Question: '''
#include <stdio.h> // this library is for standard input and output
#include "glut.h" // this library is for glut the OpenGL Utility Toolkit
#include <math.h>
// left square
void drawShape1(void) {
glBegin(GL_POLYGON);
glColor3f(1.0, 0.0, 0.0);
glVertex2f(82, 250);
glVertex2f(82, 200);
glVertex2f(140, 200);
glVertex2f(140, 250);
glEnd();
}
// right square
void drawShape2(void) {
glBegin(GL_POLYGON);
glColor3f(1.0, 0.0, 0.0);
glVertex2f(232, 250);
glVertex2f(232, 200);
glVertex2f(290, 200);
glVertex2f(290, 250);
glEnd();
}
void initRendering() {
glEnable(GL_DEPTH_TEST);
}
// called when the window is resized
void handleResize(int w, int h) {
glViewport(0, 0, w, h);
glMatrixMode(GL_PROJECTION);
glLoadIdentity();
glOrtho(0.0f, (float)w, 0.0f, (float)h, -1.0f, 1.0f);
}
void display() {
glClear(GL_COLOR_BUFFER_BIT | GL_DEPTH_BUFFER_BIT);
glMatrixMode(GL_MODELVIEW);
glLoadIdentity();
drawShape1();
drawShape2();
glutSwapBuffers();
glutPostRedisplay();
}
// the timer code
void update(int value) {
// add code here
glutPostRedisplay();
glutTimerFunc(5, update, 0);
}
int main(int argc, char** argv) {
glutInit(&argc, argv);
glutInitDisplayMode(GLUT_DOUBLE | GLUT_RGB | GLUT_DEPTH);
glutInitWindowSize(400, 400);
glutCreateWindow("Squares");
initRendering();
glutDisplayFunc(display);
glutReshapeFunc(handleResize);
glutTimerFunc(5, update, 0);
glutMainLoop();
return(0);
}
'''
I have two squares in the middle. One square is on the left and the other square is on the right (see screenshot below). I am trying to make the left square disappear/appear every 5 seconds. I have added the timer code, but I am struggling on how to make the object disappear/appear.

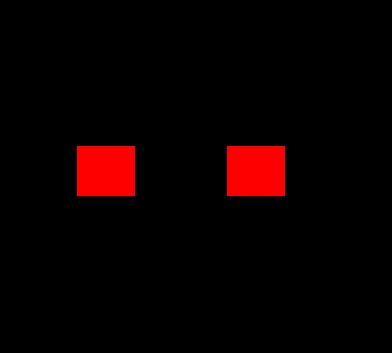
Answer: The unit of the first parameter of <URL> milliseconds rather than seconds. So a 5 seconds equals the value 5000.
Create a variable ('square1_visible') of type 'bool' which states whether the left square is visible:
'''
bool square1_visible = true;
'''
Change the state of the variable 'square1_visible' every 5 seconds in the timer function 'update':
'''
void update(int value) {
glutTimerFunc(5000, update, 0);
square1_visible = !square1_visible;
}
'''
Draw the left square dependent on the state of the variable 'square1_visible':
'''
void display() {
glClear(GL_COLOR_BUFFER_BIT | GL_DEPTH_BUFFER_BIT);
glMatrixMode(GL_MODELVIEW);
glLoadIdentity();
if ( square1_visible )
drawShape1();
drawShape2();
glutSwapBuffers();
glutPostRedisplay();
}
'''